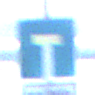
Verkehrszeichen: Sackgasse
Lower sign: HinweisGeaenderteVorfahrtVerkehrsfuehrungVerkehrsregelung3
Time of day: SunriseSunset
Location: Outdoor (Suburban)
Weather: PartlyCloudy
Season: NotSpecified
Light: Natural